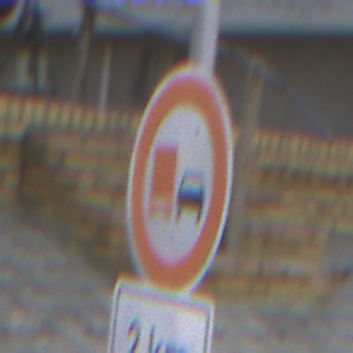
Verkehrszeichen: UeberholverbotKraftfahrzeuge
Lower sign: Entfernungsangaben2
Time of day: SunriseSunset
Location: Outdoor (Beach)
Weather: Overcast
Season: NotSpecified
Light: Natural